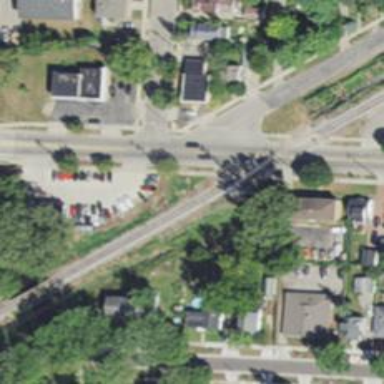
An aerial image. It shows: Railway crossing.